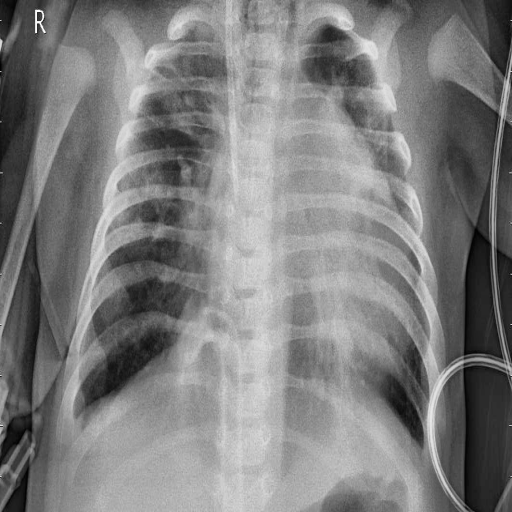
Finding: PNEUMONIA